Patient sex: F
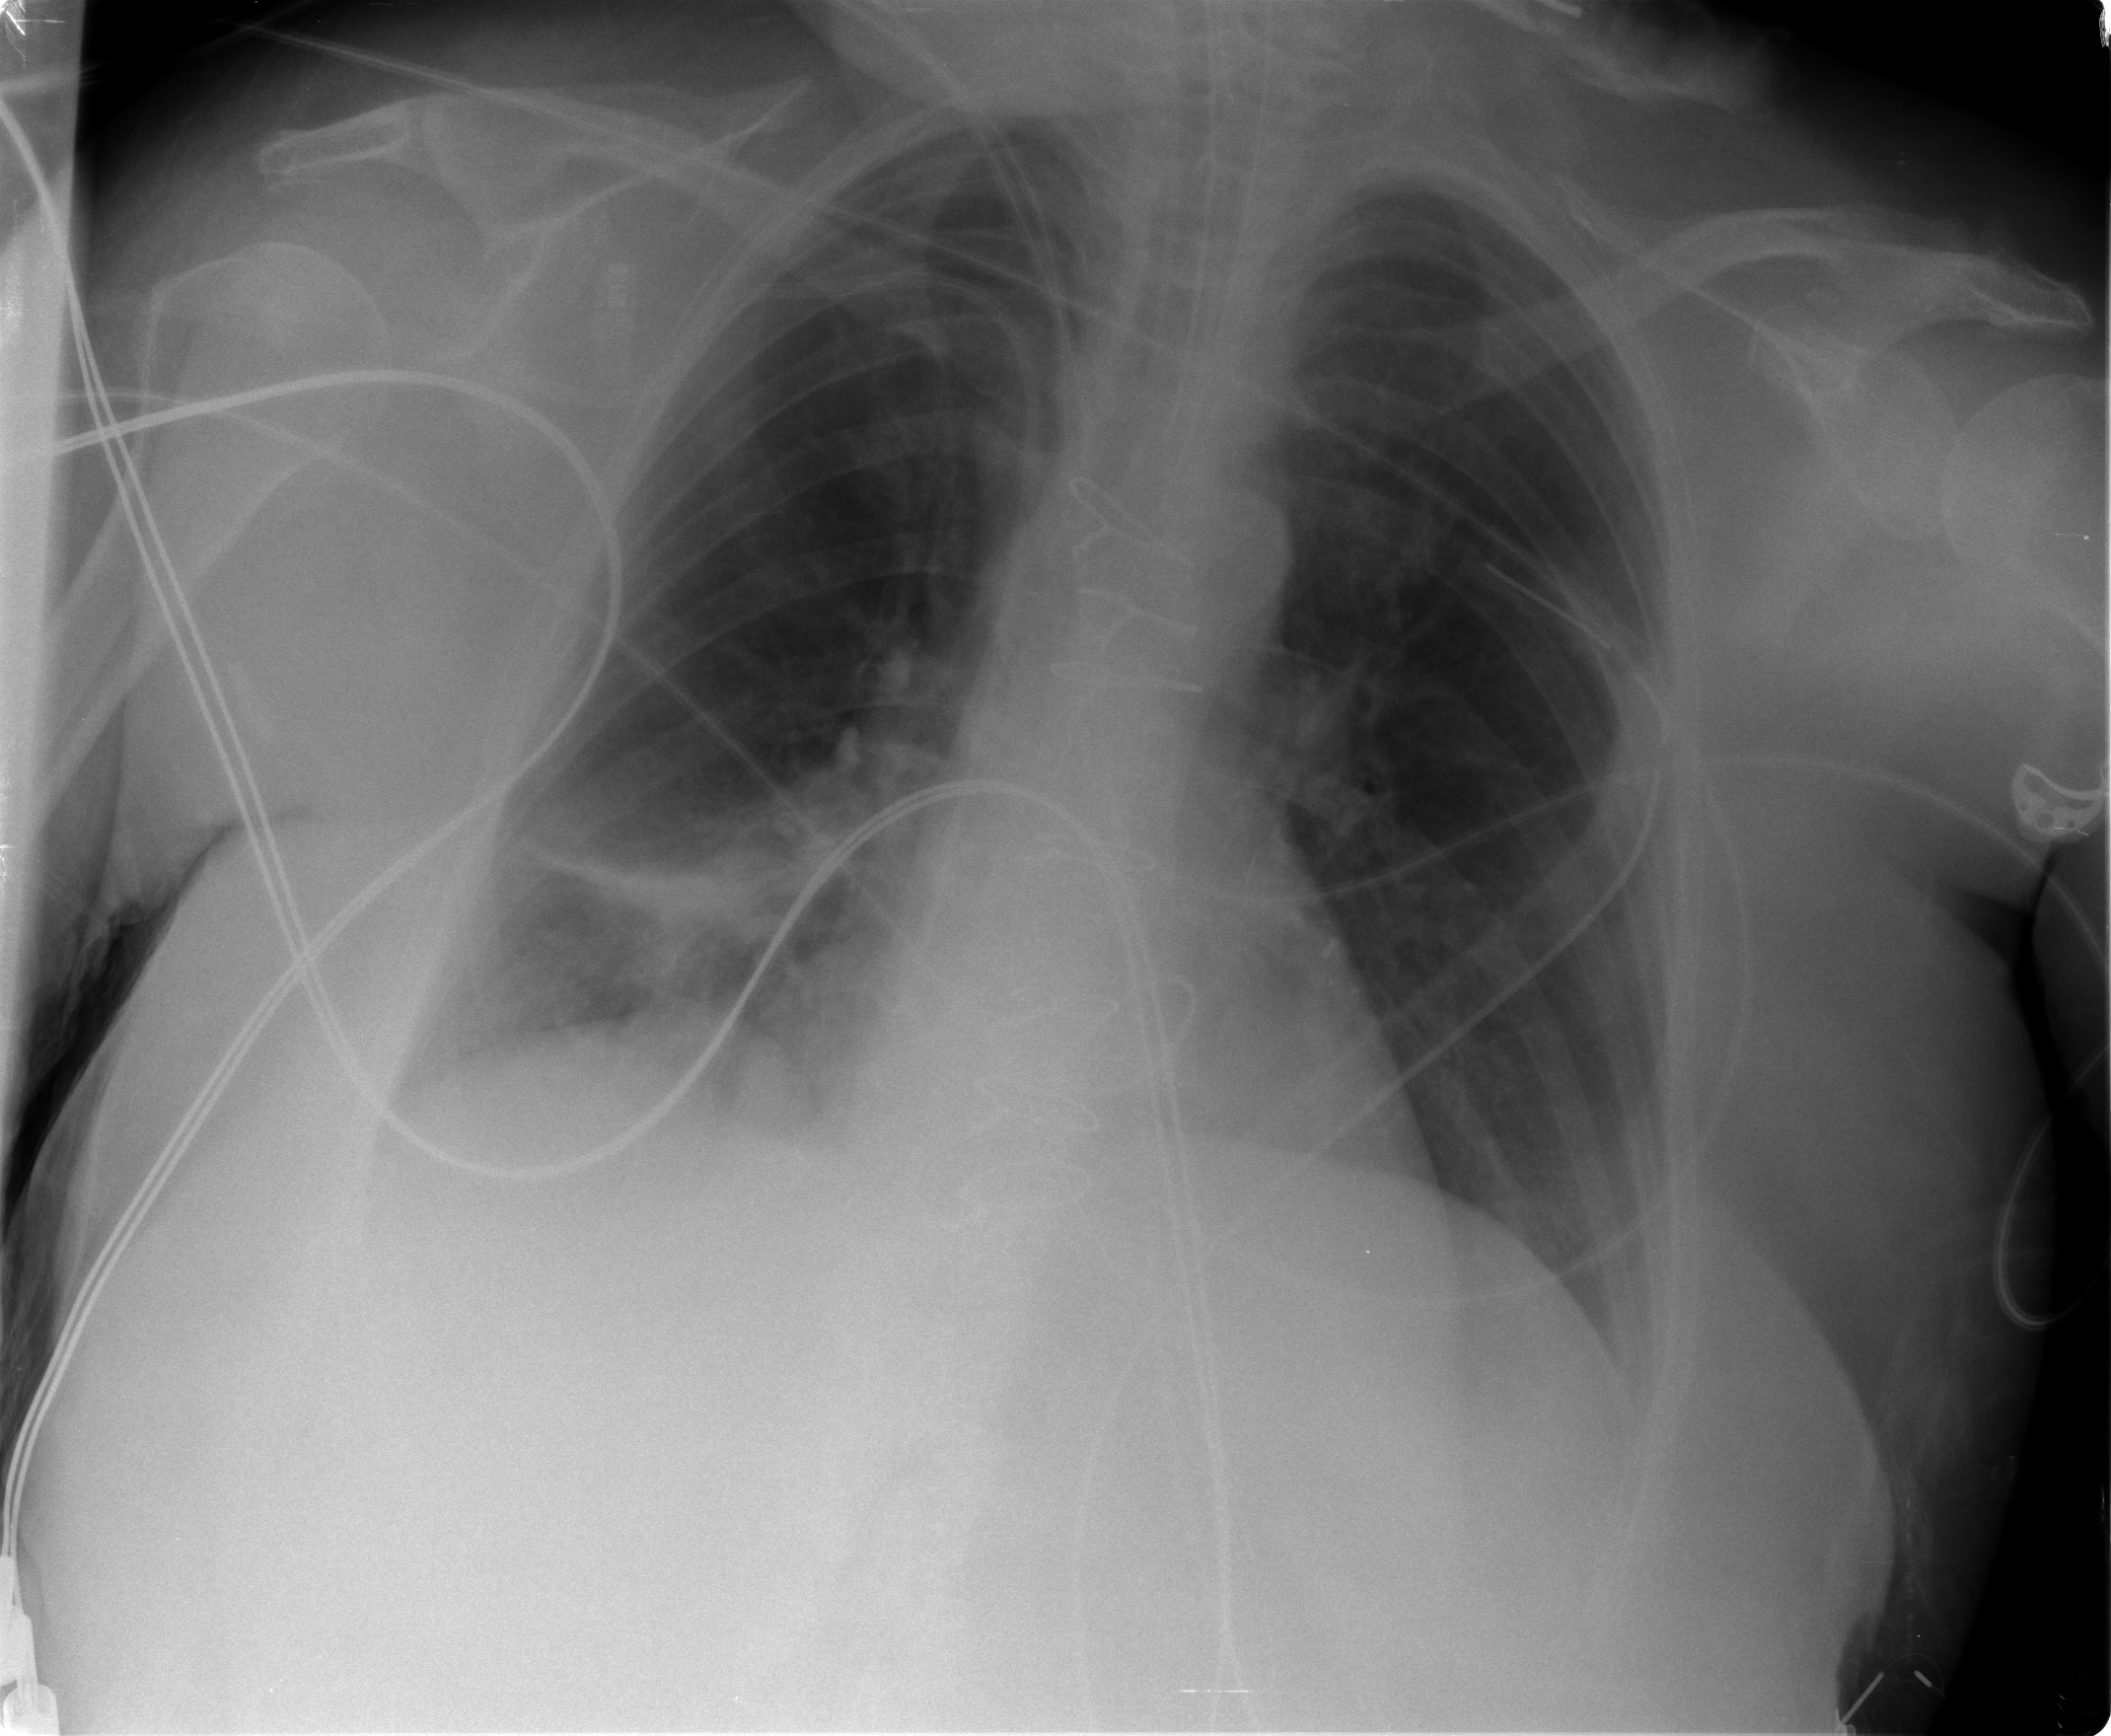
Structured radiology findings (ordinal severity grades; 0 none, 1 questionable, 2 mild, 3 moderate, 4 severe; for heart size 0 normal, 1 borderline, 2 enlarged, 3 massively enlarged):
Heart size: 0
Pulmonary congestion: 0
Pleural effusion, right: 0
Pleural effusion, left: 0
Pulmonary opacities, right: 0
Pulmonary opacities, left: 0
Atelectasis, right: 3
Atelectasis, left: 1